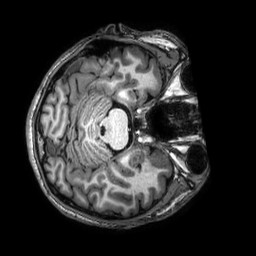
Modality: T1w
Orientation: axial
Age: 25
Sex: male
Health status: healthy
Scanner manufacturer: philips
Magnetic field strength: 3 T
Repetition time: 0.009 s
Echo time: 0.003996 s